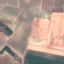
Label: PermanentCrop